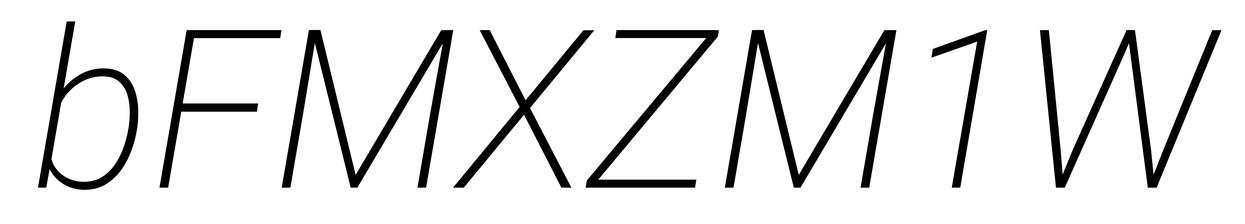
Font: Roboto-Italic_ExtraLight_Italic